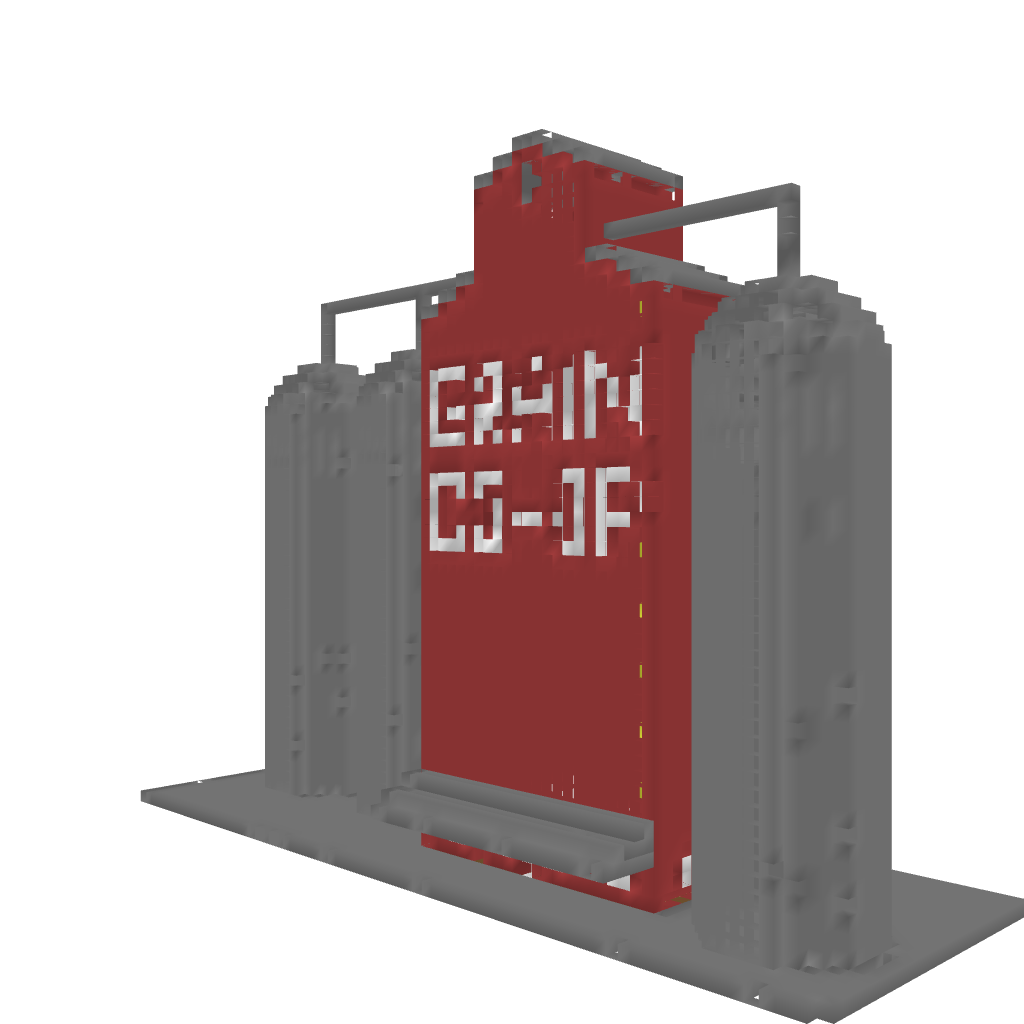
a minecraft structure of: Grain Elevator good quality